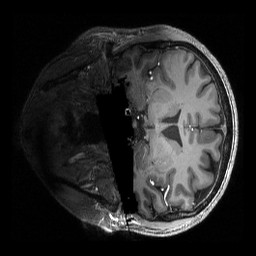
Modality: T1w
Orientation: coronal
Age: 36
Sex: male
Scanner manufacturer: siemens
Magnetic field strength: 6.98 T
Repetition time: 2.53 s
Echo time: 0.00176 s